Brain MRI, t2w sequence, axial 2D slice.
Patient: age 45, sex F, weight 95 kg, height 1.95 m
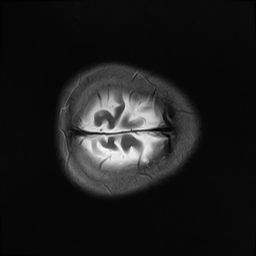